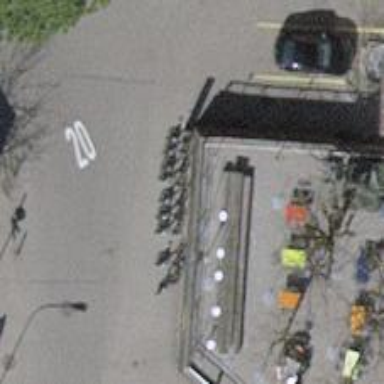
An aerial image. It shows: Bicycle rental facility.